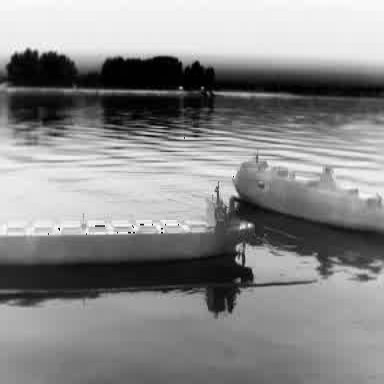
There are two objects shown in the infrared image, including a liner, and a container_ship.